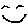
Label: smiley face